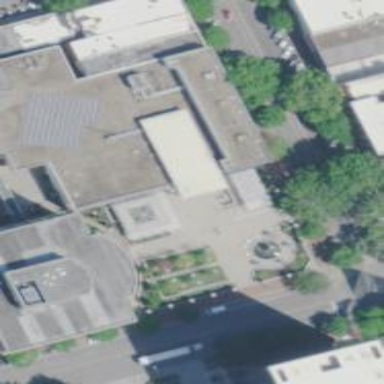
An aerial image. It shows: Museum building.